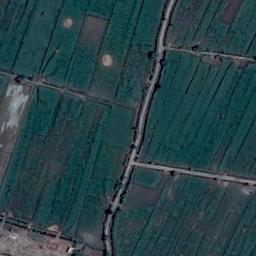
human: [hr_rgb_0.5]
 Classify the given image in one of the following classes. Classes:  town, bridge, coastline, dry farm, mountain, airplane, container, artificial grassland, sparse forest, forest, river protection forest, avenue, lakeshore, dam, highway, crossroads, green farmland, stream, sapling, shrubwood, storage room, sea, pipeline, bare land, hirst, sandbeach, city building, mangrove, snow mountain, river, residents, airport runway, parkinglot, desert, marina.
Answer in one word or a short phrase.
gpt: green farmland